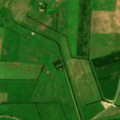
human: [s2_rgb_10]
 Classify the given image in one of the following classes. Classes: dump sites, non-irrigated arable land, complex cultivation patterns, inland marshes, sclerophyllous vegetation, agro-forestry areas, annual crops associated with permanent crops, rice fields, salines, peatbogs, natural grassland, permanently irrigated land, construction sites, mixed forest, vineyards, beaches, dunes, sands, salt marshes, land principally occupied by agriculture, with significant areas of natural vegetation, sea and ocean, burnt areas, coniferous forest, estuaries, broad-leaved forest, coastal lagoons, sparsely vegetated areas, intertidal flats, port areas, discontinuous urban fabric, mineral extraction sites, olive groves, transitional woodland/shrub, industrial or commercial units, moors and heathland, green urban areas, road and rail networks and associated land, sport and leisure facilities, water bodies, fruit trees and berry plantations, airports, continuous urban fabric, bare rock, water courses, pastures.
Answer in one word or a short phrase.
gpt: non-irrigated arable land, pastures